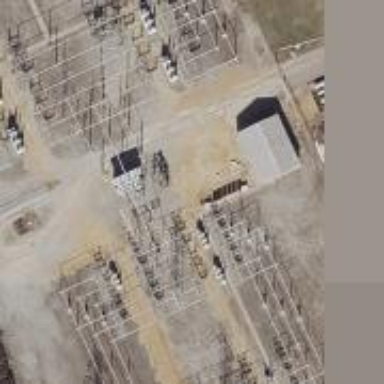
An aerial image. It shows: Switch for power supply.